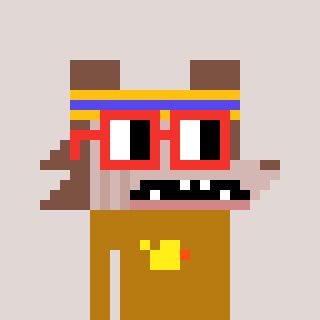
a pixel art character with square red glasses, a werewolf-shaped head and a gold-colored body on a warm background